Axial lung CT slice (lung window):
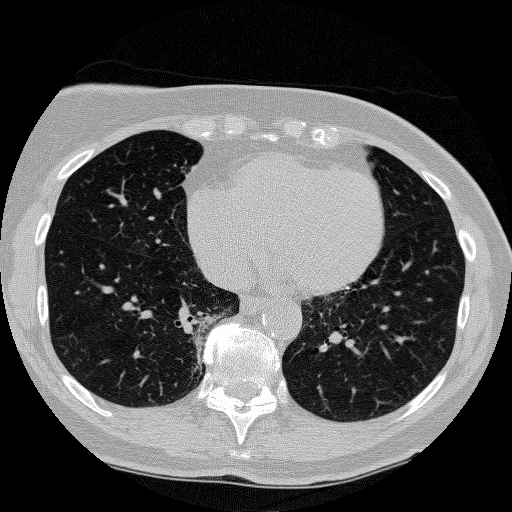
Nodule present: no